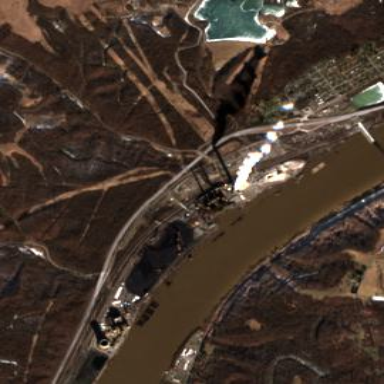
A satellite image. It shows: Industrial area with coal-powered plant.